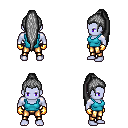
a pixel art fantasy rpg character, male body template, dark elf, purple skin, teal pirate shirt, gold greaves, gray extra-long topknot hairstyle, gold gloves, four views (front, back, left, right), 2x2 character sprite sheet, small pixel art, hard edges, no anti-aliasing